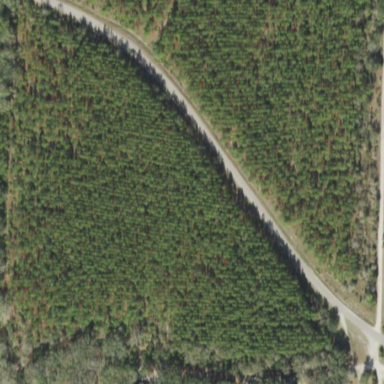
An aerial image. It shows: Forest with needle-leaved trees.